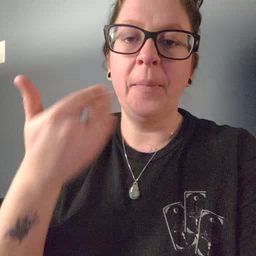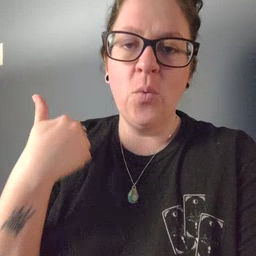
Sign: before